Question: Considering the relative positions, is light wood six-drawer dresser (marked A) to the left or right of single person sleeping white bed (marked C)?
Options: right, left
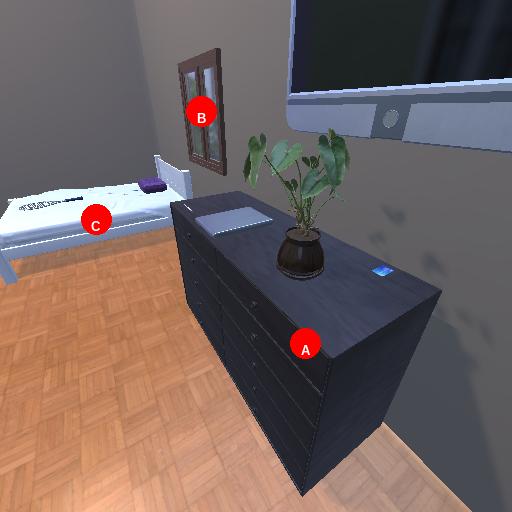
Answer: right